Interaction volume radius: 10 \u00c5
Interaction volume height: 30 \u00c5
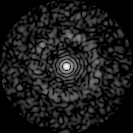
Disorder parameter: 0.8447